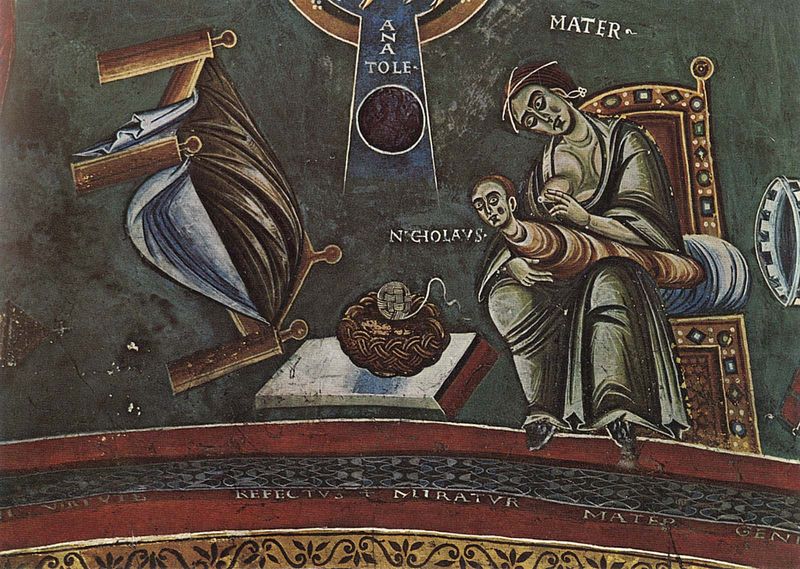
Titel: Capella di Sant´Elrado in Novalesa
Standort: Novalesa, Cappella di Sant´Eldrado (EU - I)
Schlagwörter: blau, gemälde, weiß, grün, menschen, sitzen, braun, brust, frau, stuhl, rot, ornament, gesichter, wand, knoten, gold, kind, mutter, krone, schrift, baby, kuppel, thron, wolle, wandgemälde, wandmalerei, bett, korb, graun, kreuz, religion, stillen, göttin, christus, jesus, jesus christus, heiliger, maria, mutter gottes, türkei, sakral, fresco, erlöser, gottesmutter, latein, knäuel, säugen, mater, nikolaus, lactans, messias, gottessohn, sohn gottes, unsere liebe frau, maria lactans, heilige maria, christkind, anatolien, nicolaus, jesus maria, nutter, gordischer knoten, christkönig, ana tole, strafe nicolai, heilland, erretter, jesus von nazaret, gottesgebärerin, maria von nazaret, galaktotrophousa